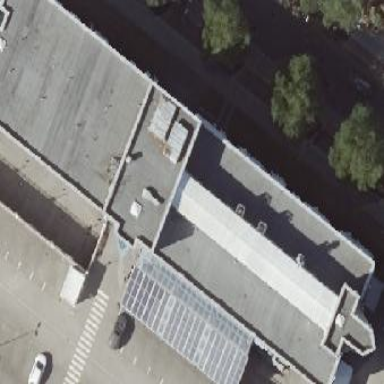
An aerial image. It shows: Office building with flat roof.